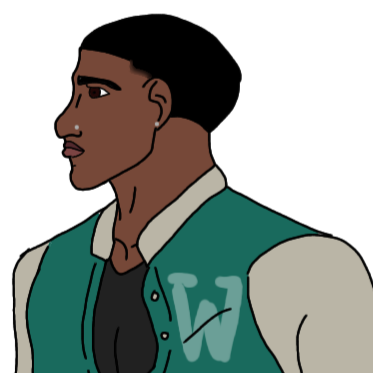
Label: 4_Yes_Chad